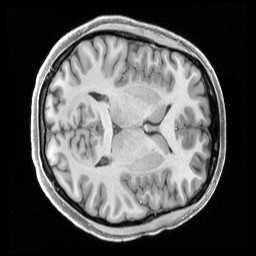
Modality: T1w
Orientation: axial
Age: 19
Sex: female
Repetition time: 2.4 s
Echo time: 0.00222 s